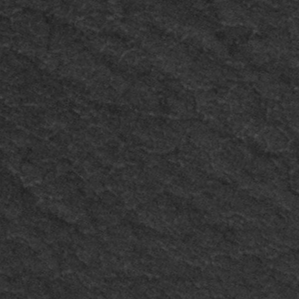
Label: frost